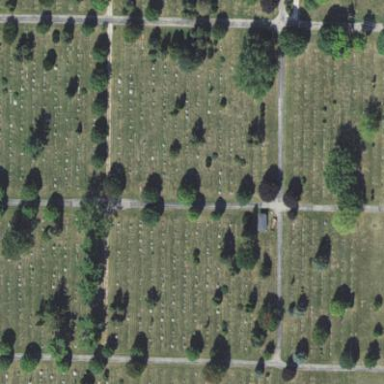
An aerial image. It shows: Cemetery.